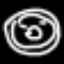
Label: donut